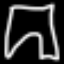
Label: pants